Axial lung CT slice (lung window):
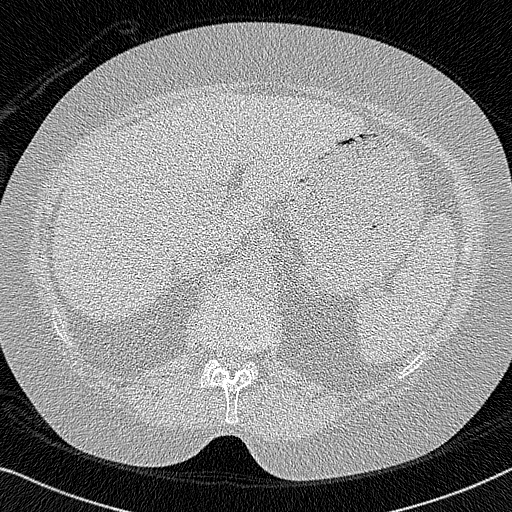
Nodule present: no